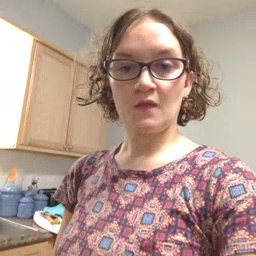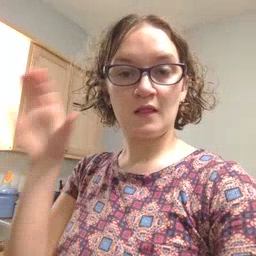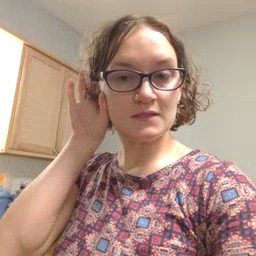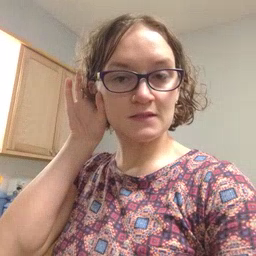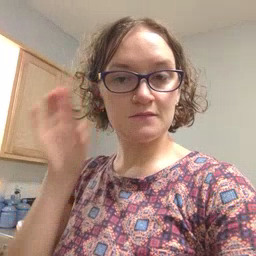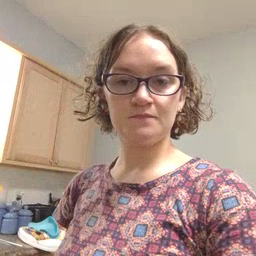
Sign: listen